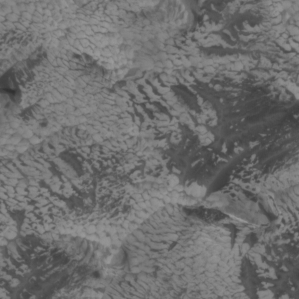
Label: non_frost